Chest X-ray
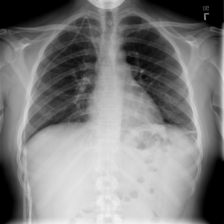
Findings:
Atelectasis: negative
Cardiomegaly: negative
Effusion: negative
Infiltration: negative
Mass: negative
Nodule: negative
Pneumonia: negative
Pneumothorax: negative
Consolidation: negative
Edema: negative
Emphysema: negative
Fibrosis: negative
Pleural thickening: negative
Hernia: negative